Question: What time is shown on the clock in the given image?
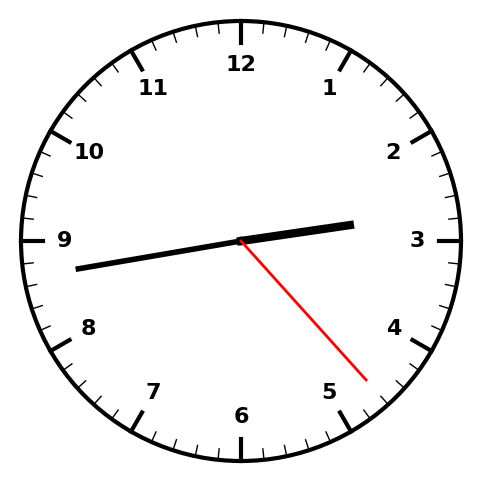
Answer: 02:43:23